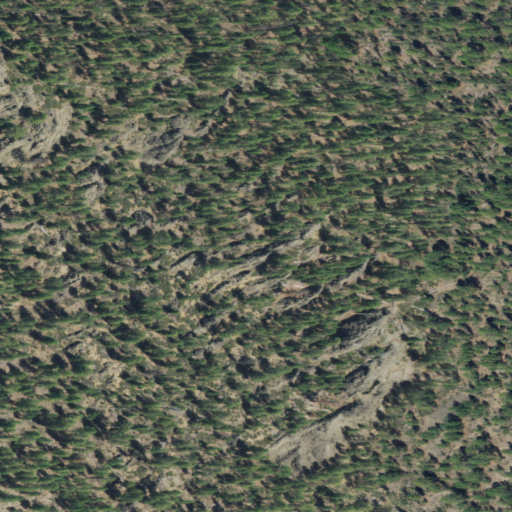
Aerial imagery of mountain in Oregon named God Butte containing only evergreen forest